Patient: sex M, age 71
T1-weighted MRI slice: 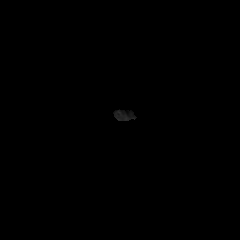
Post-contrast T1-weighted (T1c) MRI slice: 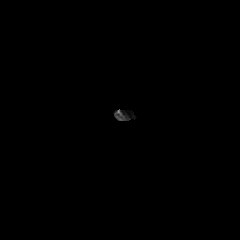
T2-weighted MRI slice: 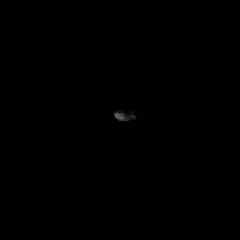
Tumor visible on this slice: no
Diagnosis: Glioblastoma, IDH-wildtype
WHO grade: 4